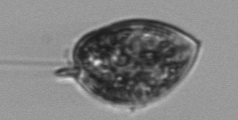
Label: Prorocentrum_micans